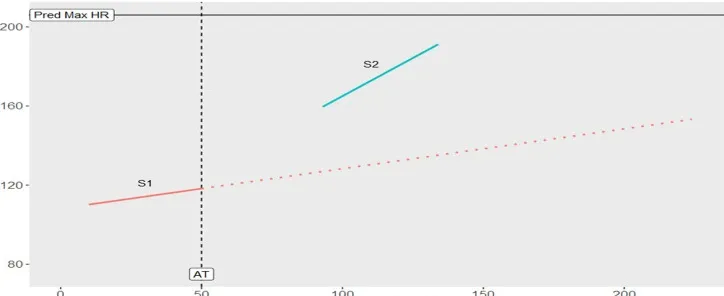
(B): Abnormal heart rate response from the case participant 14-year old male showing cardiac dysfunction. Note the significant steepening of slope S2 (286%) in late exercise compared to the baseline S1. S1 = slope of line of best fit for heart rate response in the 2 min prior to the exercise test termination. Dashed lines represent trajectory of S1 (baseline slope). AT, anaerobic threshold; Pred Max HR, predicted maximum heart rate.
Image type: electrography (ekg)